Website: apple
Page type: payment
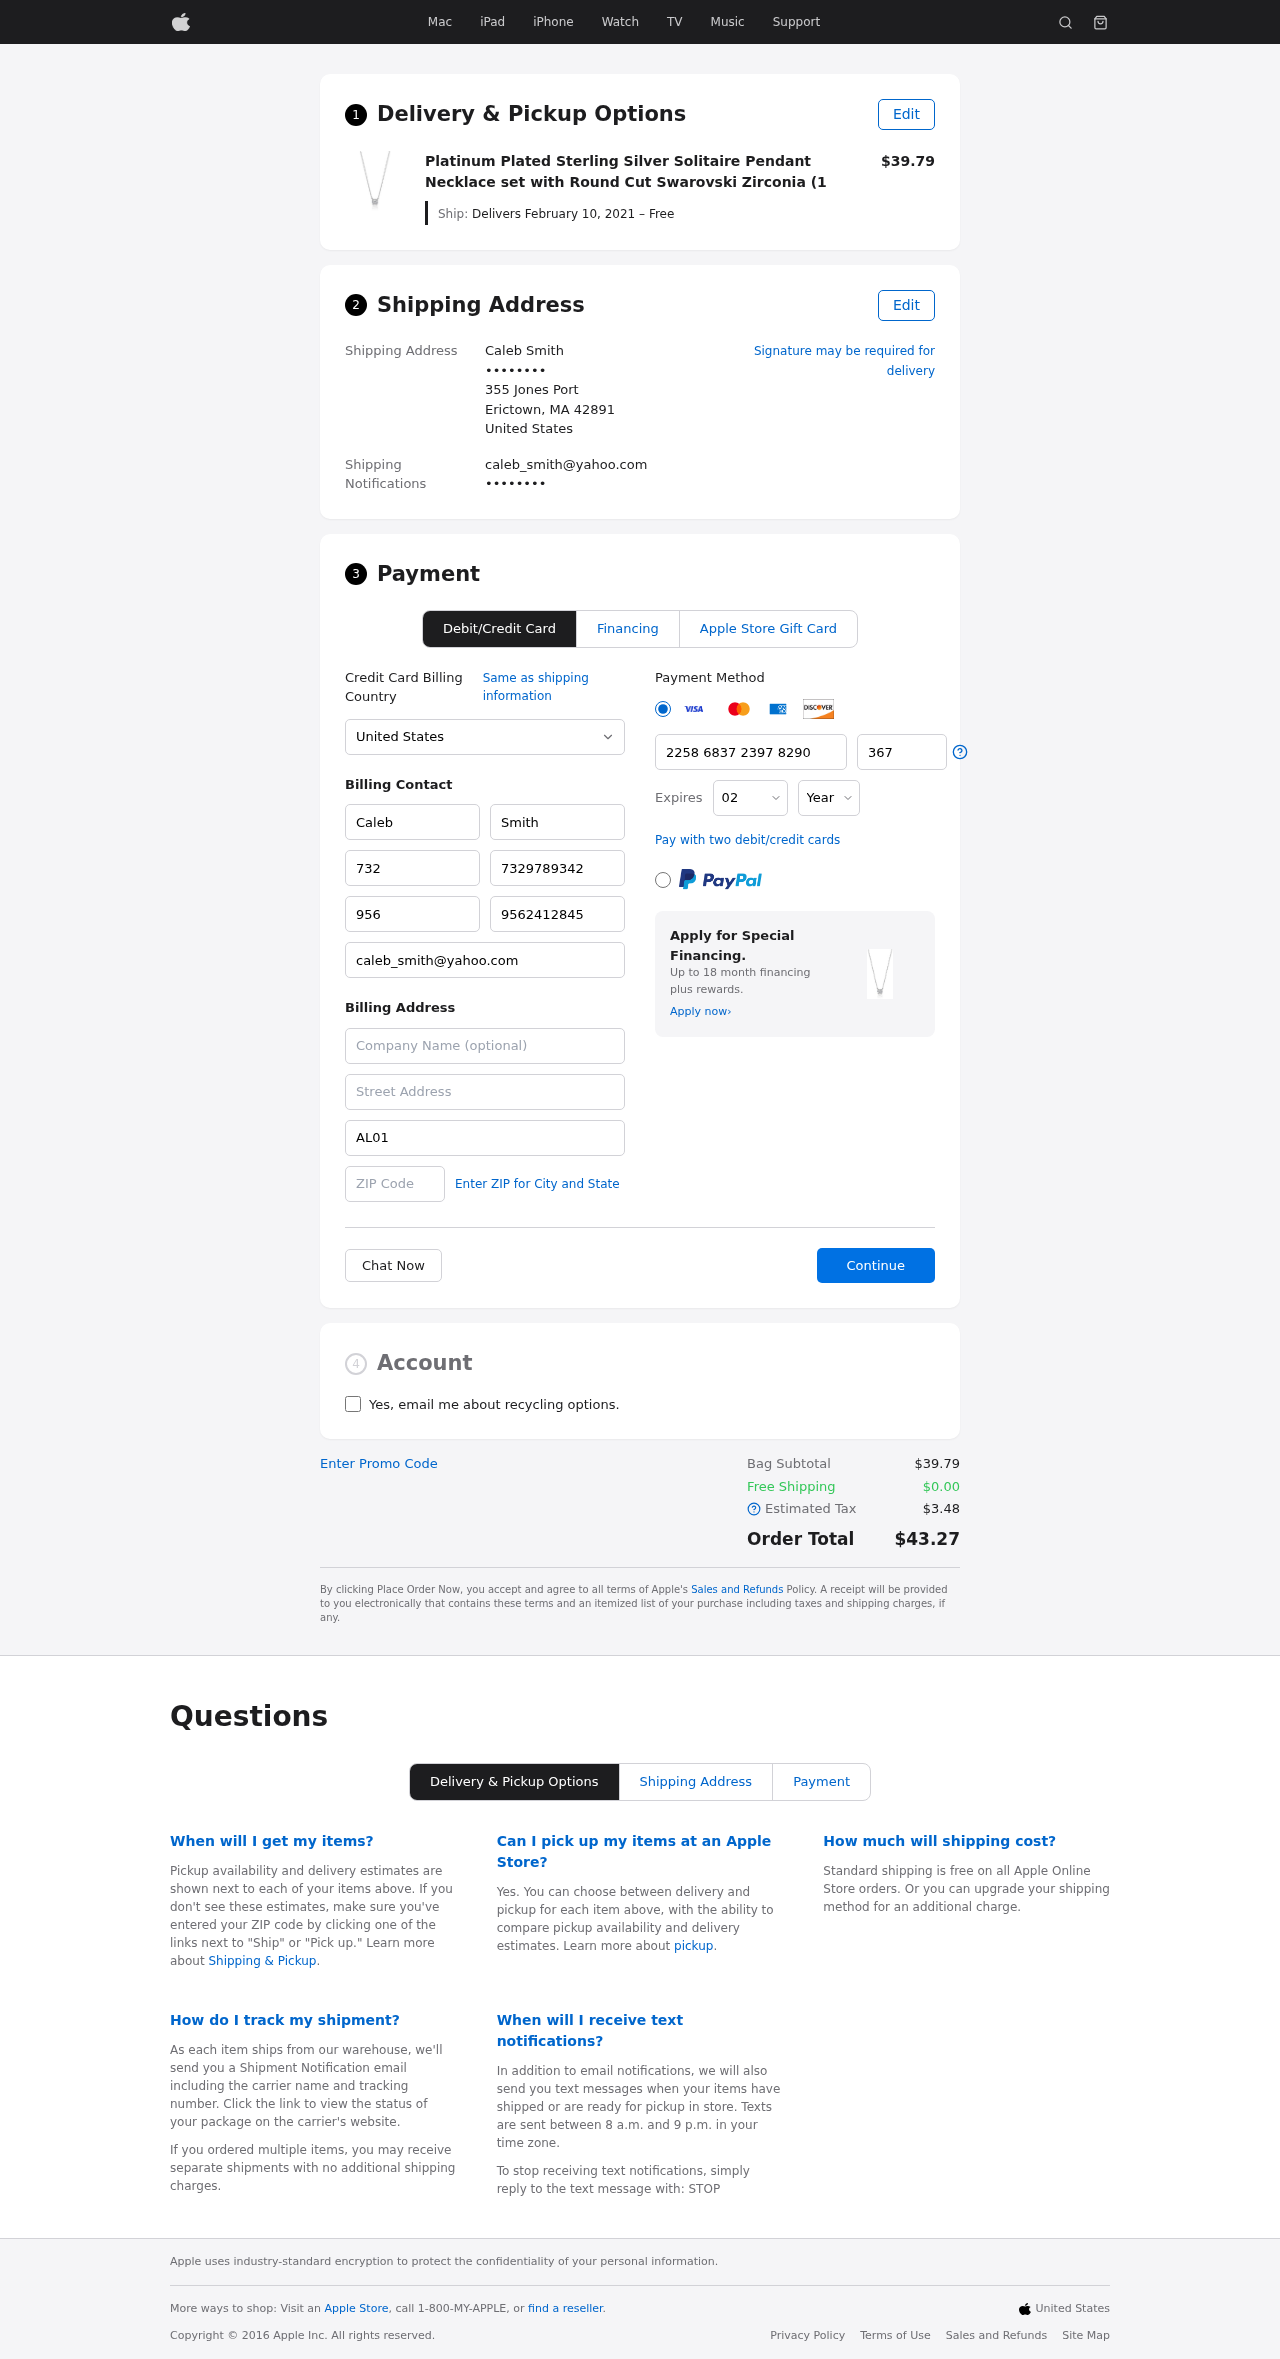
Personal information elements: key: PII_CARD_CVV
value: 367
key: PII_CARD_EXPIRY_MONTH
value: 02
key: PII_CARD_EXPIRY_YEAR
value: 28
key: PII_CARD_NUMBER
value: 2258 6837 2397 8290
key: PII_CITY_STATE_ZIP
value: Erictown, MA 42891
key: PII_COUNTRY
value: United States
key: PII_EMAIL
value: caleb_smith@yahoo.com
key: PII_EMAIL2
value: caleb_smith@yahoo.com
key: PII_FIRSTNAME
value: Caleb
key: PII_FULLNAME
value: Caleb Smith
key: PII_LASTNAME
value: Smith
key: PII_PHONE3
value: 7329789342
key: PII_PHONE_ALT
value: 9562412845
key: PII_PHONE_ALT_AREA
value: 956
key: PII_PHONE_AREA
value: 732
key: PII_SECURITY_CODE
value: AL01
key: PII_STREET
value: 355 Jones Port
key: PII_PHONE
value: ••••••••
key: PII_PHONE2
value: ••••••••
Product elements: key: PRODUCT1_NAME
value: Platinum Plated Sterling Silver Solitaire Pendant Necklace set with Round Cut Swarovski Zirconia (1
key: PRODUCT1_PRICE
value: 39.79
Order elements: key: ORDER_DELIVERY_DATE
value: Delivers February 10, 2021 – Free
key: ORDER_SUBTOTAL
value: $39.79
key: ORDER_SHIPPING_COST
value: $0.00
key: ORDER_TAX
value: $3.48
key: ORDER_TOTAL
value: $43.27